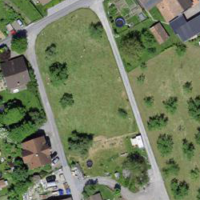
EUNIS habitat code: 52
Species observed at this site:
Aegopodium podagraria
Geum rivale
Galium aparine
Fagopyrum esculentum
Salvia pratensis